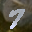
Label: 7